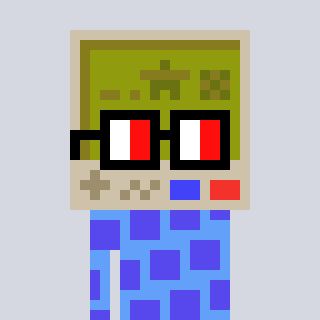
a pixel art character with square glasses with black frames and red eyes, a gameboy-shaped head and a blue-colored body on a cool background